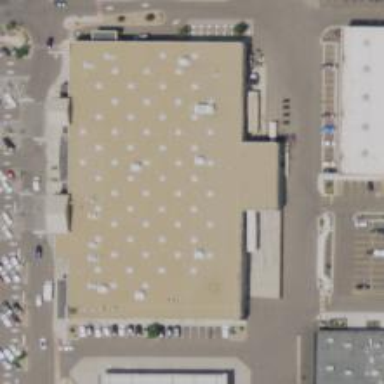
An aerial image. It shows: Supermarket.